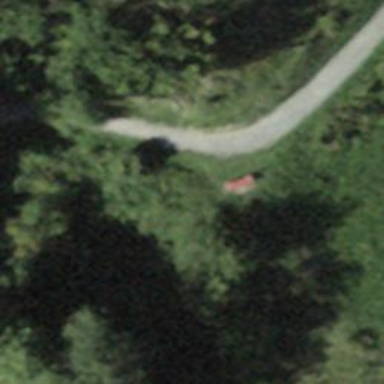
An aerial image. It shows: Bench.